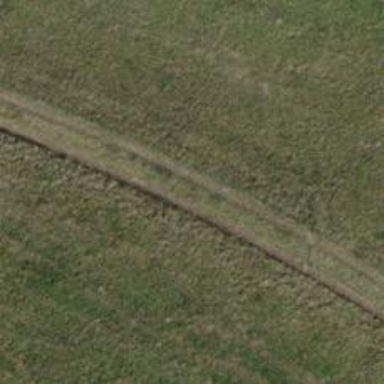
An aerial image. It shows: Compacted track with grade 4 tracktype.